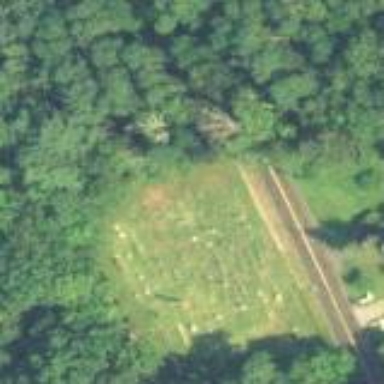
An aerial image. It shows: Private cemetery with magic category designation.